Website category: auto
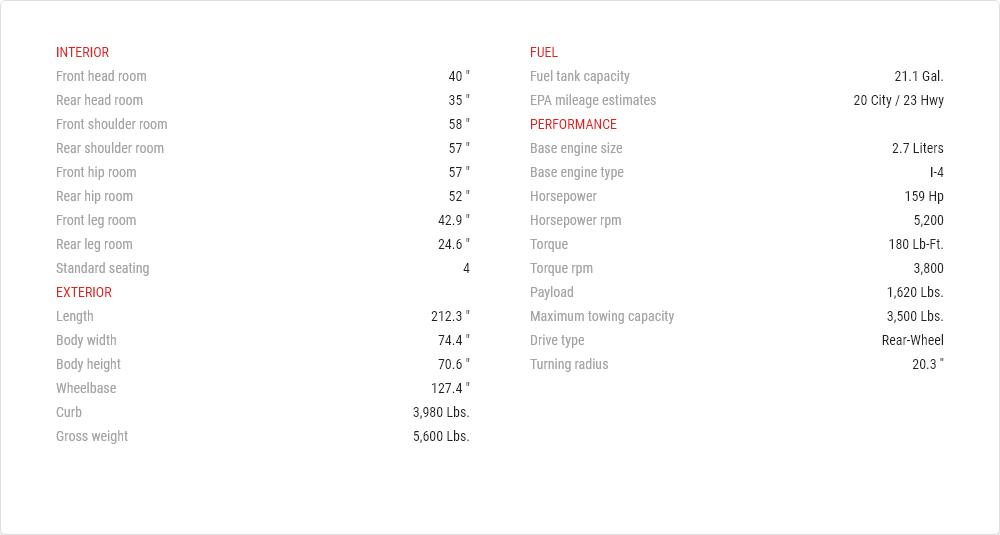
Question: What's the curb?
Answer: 3,980 lbs.

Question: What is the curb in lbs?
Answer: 3,980 lbs.

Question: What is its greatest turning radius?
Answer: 20.3 ''

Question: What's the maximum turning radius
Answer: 20.3 ''

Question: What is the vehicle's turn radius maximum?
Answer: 20.3 ''

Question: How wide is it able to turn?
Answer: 20.3 ''

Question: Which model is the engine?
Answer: I-4

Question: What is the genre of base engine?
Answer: I-4

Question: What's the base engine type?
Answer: I-4

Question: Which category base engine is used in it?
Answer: I-4

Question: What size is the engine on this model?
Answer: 2.7 liters

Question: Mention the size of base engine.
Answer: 2.7 liters

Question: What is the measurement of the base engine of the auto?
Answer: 2.7 liters

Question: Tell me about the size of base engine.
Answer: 2.7 liters

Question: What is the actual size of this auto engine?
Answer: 2.7 liters

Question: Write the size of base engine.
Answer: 2.7 liters

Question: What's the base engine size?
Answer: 2.7 liters

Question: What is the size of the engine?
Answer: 2.7 liters

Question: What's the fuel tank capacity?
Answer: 21.1 gal.

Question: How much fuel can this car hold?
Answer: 21.1 gal.

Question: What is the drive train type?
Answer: rear-wheel

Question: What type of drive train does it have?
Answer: rear-wheel

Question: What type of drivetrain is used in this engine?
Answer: rear-wheel

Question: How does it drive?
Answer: rear-wheel

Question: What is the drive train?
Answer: rear-wheel

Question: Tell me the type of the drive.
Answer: rear-wheel

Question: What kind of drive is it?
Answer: rear-wheel

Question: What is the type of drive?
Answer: rear-wheel

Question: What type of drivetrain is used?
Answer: rear-wheel

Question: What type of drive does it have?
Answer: rear-wheel

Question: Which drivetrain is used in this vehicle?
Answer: rear-wheel

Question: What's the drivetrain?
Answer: rear-wheel

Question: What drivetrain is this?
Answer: rear-wheel

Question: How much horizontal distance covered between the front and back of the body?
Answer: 127.4 "

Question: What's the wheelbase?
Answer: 127.4 "

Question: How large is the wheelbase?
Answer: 127.4 "

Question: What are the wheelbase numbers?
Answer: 127.4 "

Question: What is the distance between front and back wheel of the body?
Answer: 127.4 "

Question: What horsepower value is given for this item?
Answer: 159 hp

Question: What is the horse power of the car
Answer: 159 hp

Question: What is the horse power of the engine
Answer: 159 hp

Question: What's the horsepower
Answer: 159 hp

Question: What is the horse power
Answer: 159 hp

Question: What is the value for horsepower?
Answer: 159 hp

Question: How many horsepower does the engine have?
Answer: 159 hp

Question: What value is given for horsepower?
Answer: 159 hp

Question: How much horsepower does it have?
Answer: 159 hp

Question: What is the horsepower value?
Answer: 159 hp

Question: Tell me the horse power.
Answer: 159 hp

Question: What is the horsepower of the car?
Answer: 159 hp

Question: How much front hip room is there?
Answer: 57 "

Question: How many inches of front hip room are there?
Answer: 57 "

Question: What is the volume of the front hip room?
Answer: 57 "

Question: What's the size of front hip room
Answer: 57 "

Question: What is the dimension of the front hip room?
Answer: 57 "